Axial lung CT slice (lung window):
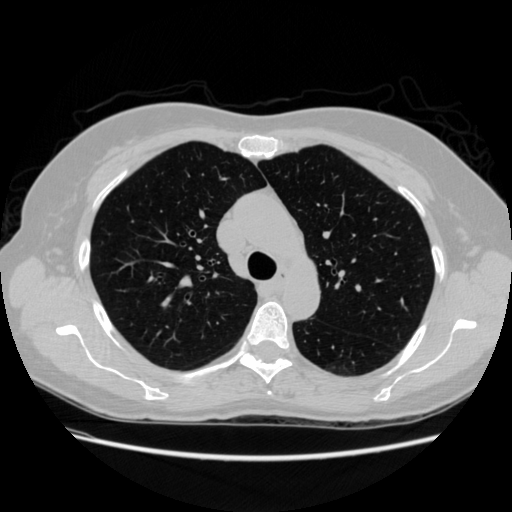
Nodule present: yes
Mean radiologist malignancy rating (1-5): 4.5